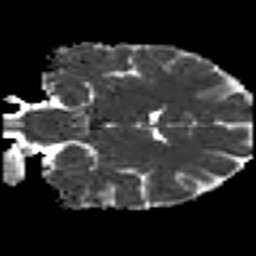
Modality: MD
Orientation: coronal
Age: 29
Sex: female
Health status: ill
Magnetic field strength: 3 T
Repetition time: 8.4 s
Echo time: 0.0926 s